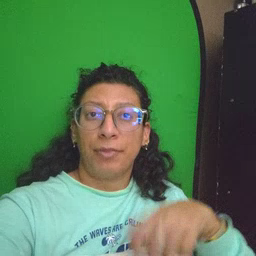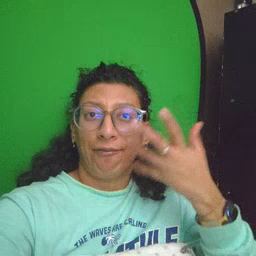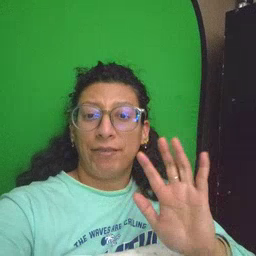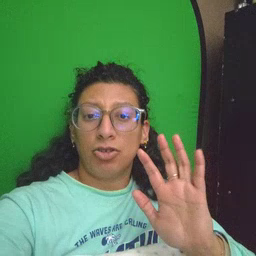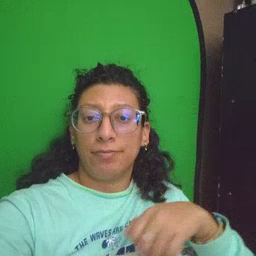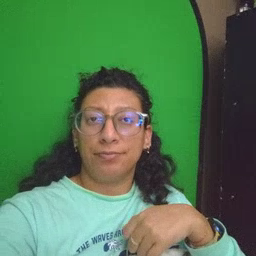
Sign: finish